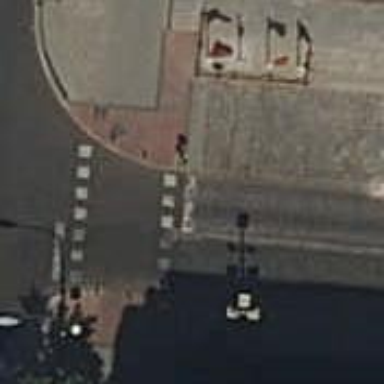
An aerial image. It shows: Road with traffic signals at crossing.